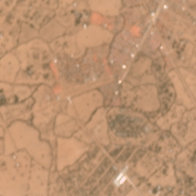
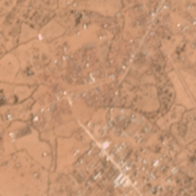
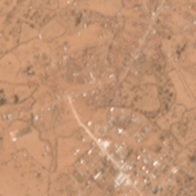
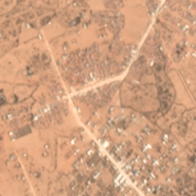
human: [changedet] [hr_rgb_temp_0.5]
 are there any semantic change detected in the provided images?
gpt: A crossroad and many new detached houses replaced the trees

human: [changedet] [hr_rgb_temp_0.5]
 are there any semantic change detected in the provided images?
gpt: Many trees are removed and new  houses are built .

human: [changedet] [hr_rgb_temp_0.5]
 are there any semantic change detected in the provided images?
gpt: some houses and roads are built in the scene .

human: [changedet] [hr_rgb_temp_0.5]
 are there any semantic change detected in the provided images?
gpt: several detached houses and roads replaced the original vegetation .

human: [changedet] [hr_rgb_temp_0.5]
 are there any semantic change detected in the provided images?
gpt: many detached houses appear beside the newly built road on the bareland